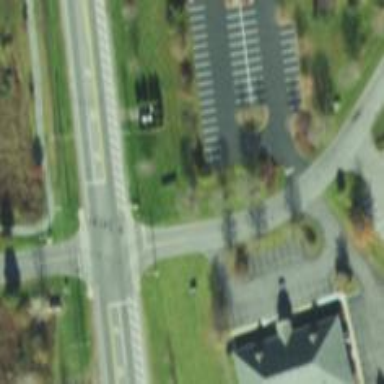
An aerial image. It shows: Asphalt service road.